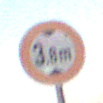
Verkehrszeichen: TatsaechlicheHoehe
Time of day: SunriseSunset
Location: Outdoor (Nature)
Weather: Clear
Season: NotSpecified
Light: Natural